Question: Can we get list of output cached URLs in IIS7?
I am trying to figure out how efficiently it has been used in our server.
Please refer attached screenshot showing performance counters.
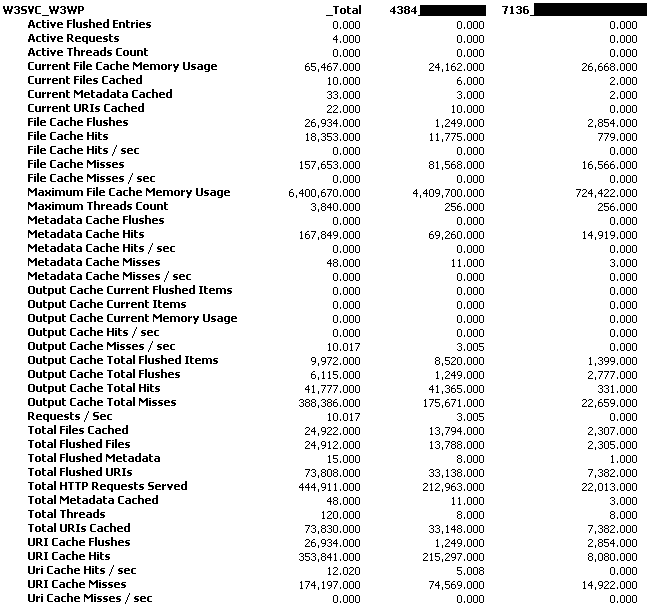
Answer: Not sure if its what you are looking for but running
'''
netsh http show cachestate
'''
Will show you what objects are currently cached in the kernel mode of the cache object